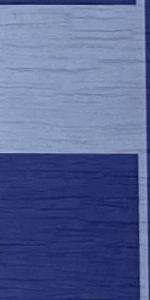
Label: Empty